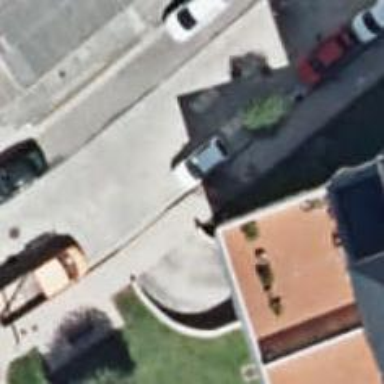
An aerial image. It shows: Sidewalk along the footway.